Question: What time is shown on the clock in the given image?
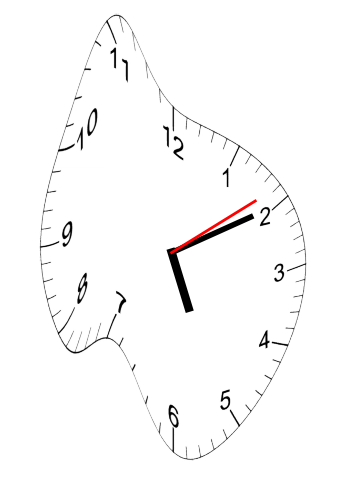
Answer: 05:10:09